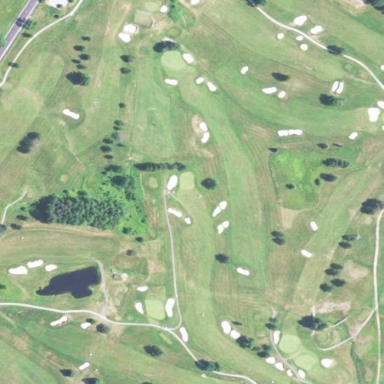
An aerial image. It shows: Golf course.